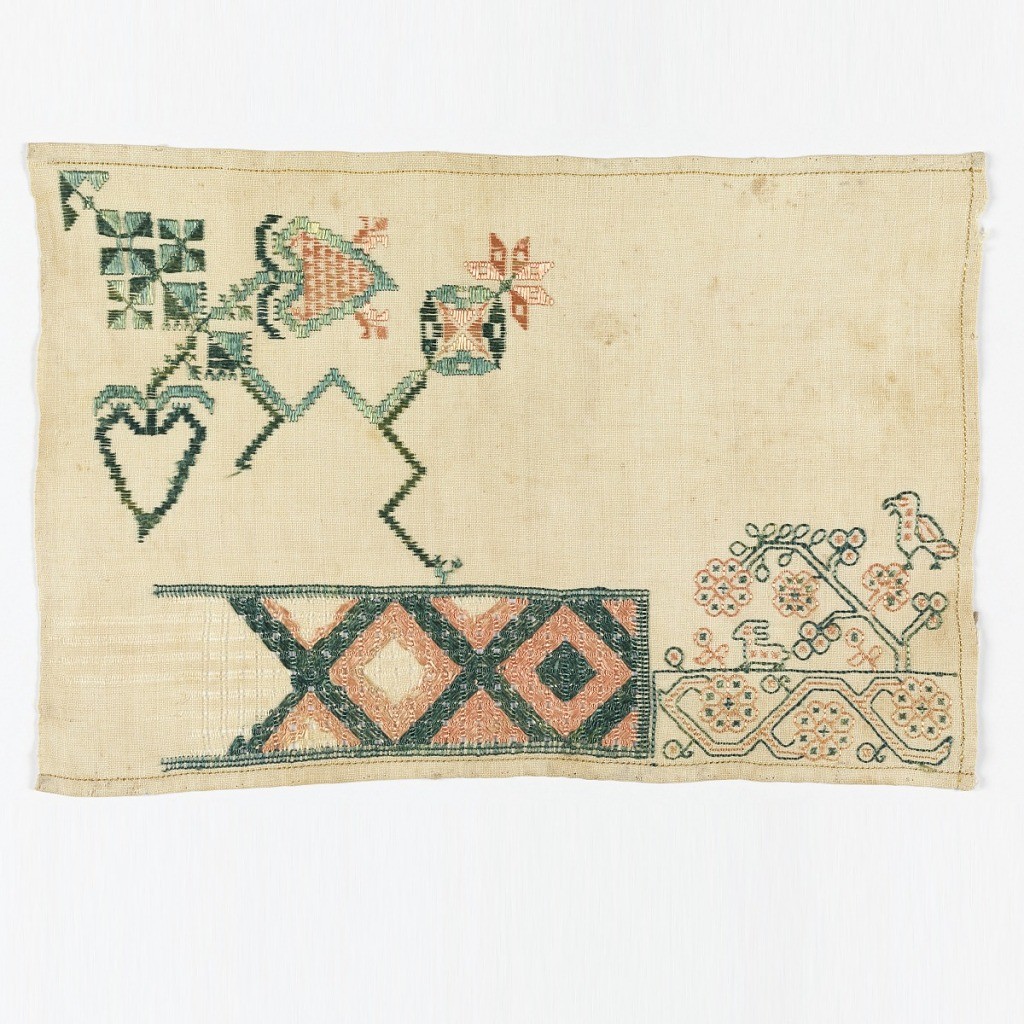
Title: Sampler
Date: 19th century
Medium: silk embroidery on linen foundation Technique: drawnwork (aztec stitch), counted satin and back stitch on plain weave
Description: Lozenge design in drawnwork; embroidered bird, rabbit and plant forms.